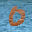
Label: 0